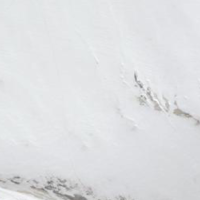
EUNIS habitat code: 49
Species observed at this site:
Hirundo rustica